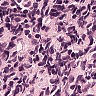
Metastatic tissue present: no